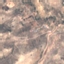
Land use / land cover: PermanentCrop